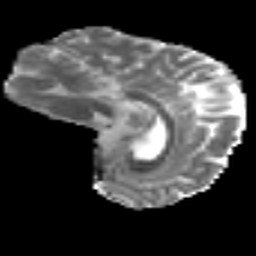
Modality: MD
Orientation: sagittal
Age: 33
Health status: ill
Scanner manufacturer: philips
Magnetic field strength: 3 T
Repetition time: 9 s
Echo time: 0.127 s